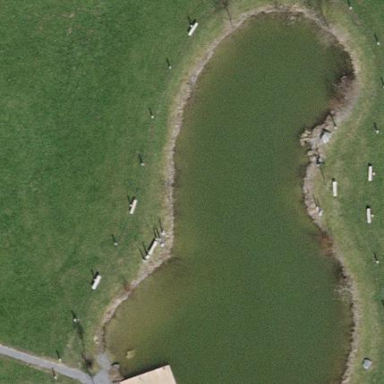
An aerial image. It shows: Pond surrounded by natural water.